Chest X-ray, PA view. Patient: 62 years old, sex M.
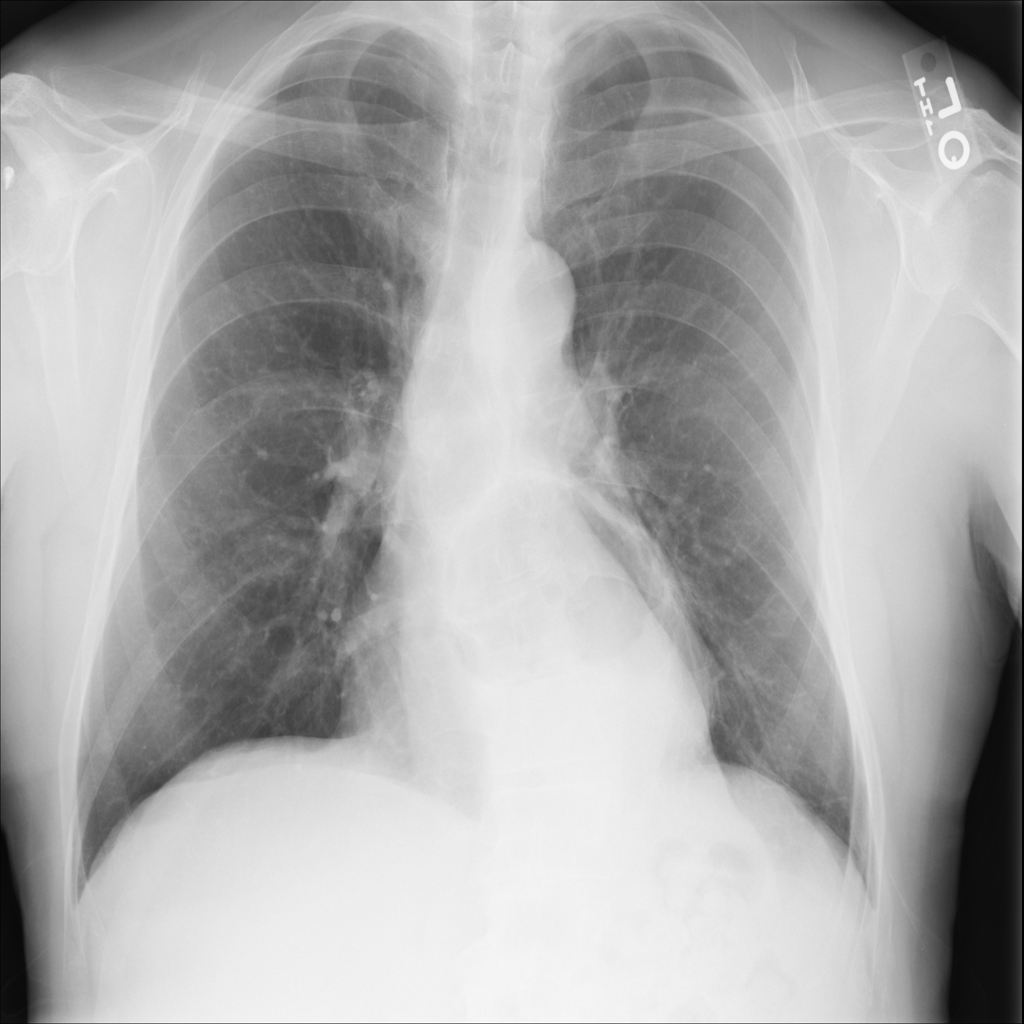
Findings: Hernia